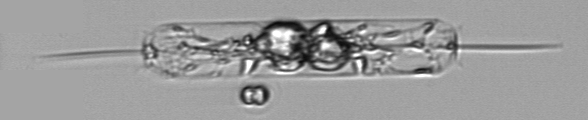
Label: Ditylum_brightwellii